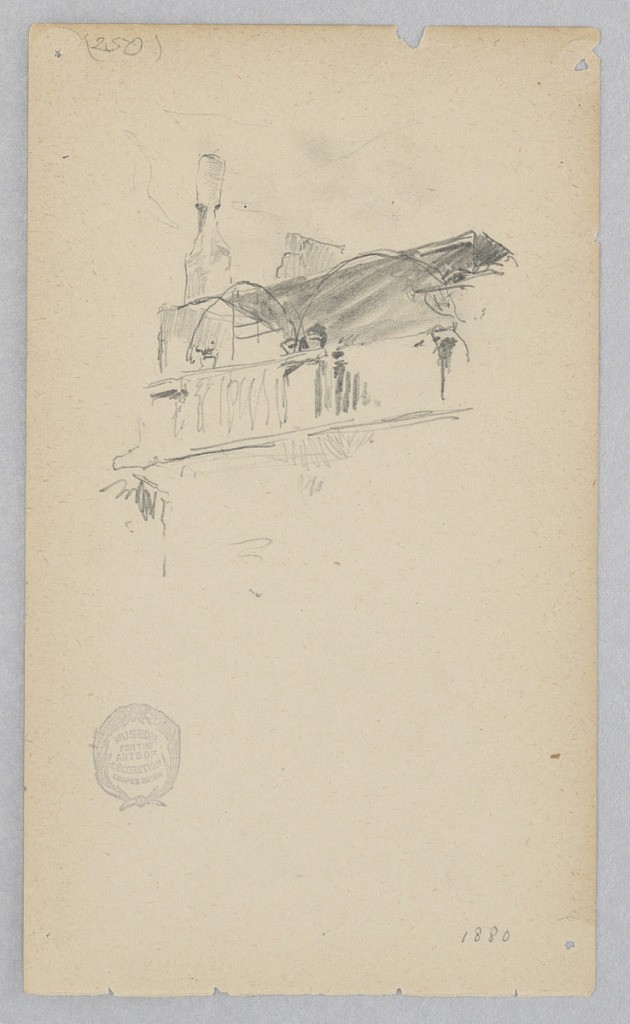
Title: Roof Terrace
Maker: Robert Frederick Blum, American, 1857–1903
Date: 1880
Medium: Graphite on wove paper
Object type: Drawing
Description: Sketch of a roof terrace with arched balustrade.